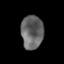
Tissue: prostate
Cell type: T cells
Senescence score: 0.2897
Nuclear area (px): 731
Mean DAPI intensity: 101.627